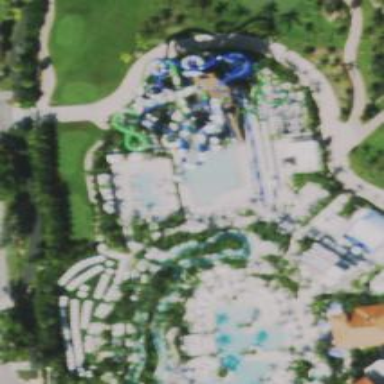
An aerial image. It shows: Water slide attraction.